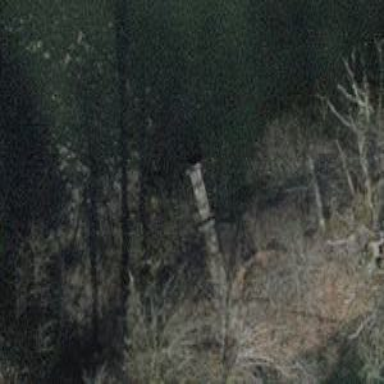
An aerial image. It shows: Path on boardwalk bridge.